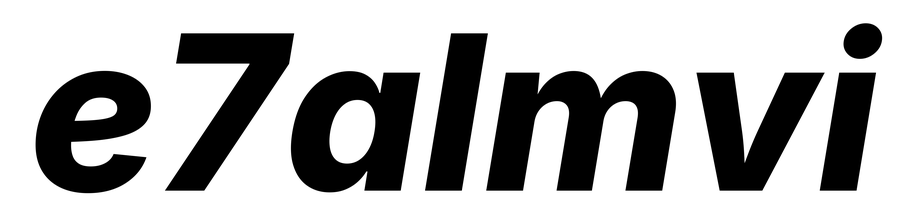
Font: Inter-Italic_ExtraBold_Italic